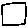
Label: square